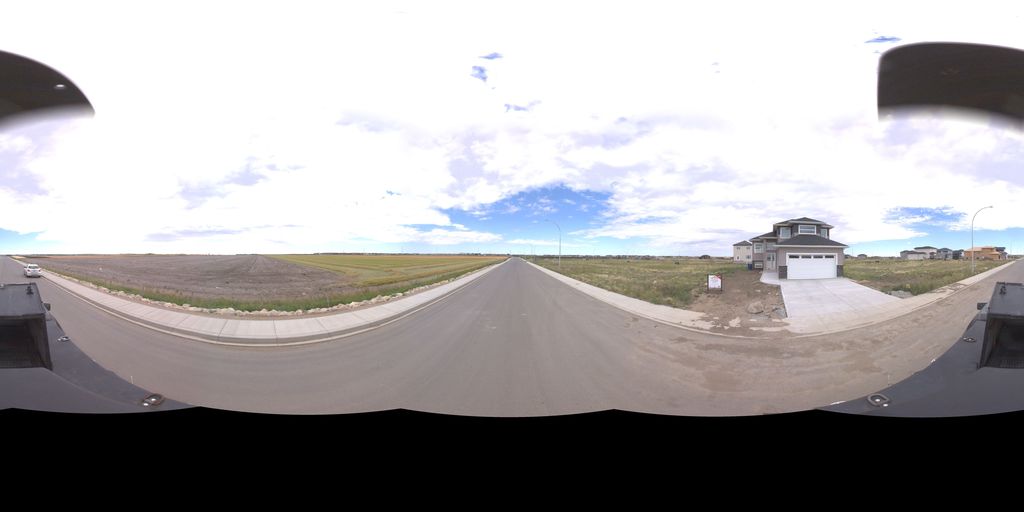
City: saskatoon